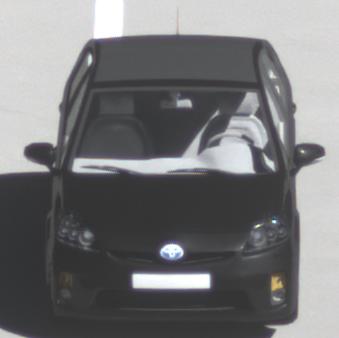
Make: Toyota
Model: Prius 1.5 Hybrid
Detailed model: Prius (HW2)
Model produced from: 2006/03
Model produced until: 2009/06
Doors: 5
Color: black
Road condition: dry road
Daytime: midday
Contrast: high contrast